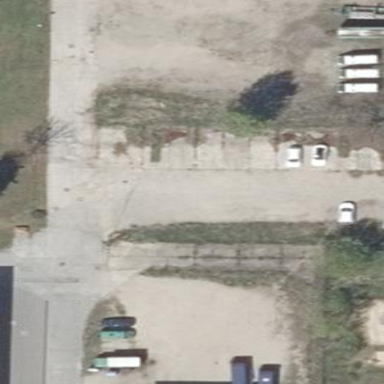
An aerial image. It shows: Parking area with surface.